Aerial crown-view tile of a tropical tree (Barro Colorado Island, Panama), acquired 20250715:
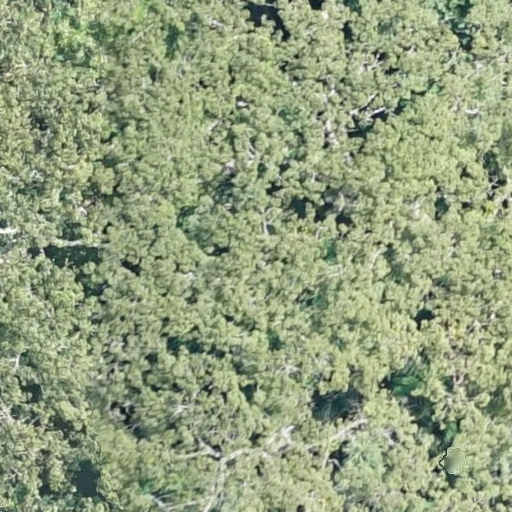
Species: Ceiba pentandra
GBIF accepted scientific name: Ceiba pentandra
Crown area: 945.186 m²